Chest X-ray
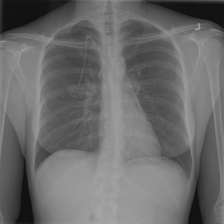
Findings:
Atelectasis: negative
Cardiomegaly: negative
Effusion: negative
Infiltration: negative
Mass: negative
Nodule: negative
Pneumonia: negative
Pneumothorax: negative
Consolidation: negative
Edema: negative
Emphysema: negative
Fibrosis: negative
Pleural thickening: negative
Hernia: negative